Question: Is there a way to customize a favorite or bookmark icon for Android?
I know for Apple it's '<link rel="apple-touch-icon" href="favIcon.jpg">' or a regular website it's '<link rel="icon" type="image/png" href="favIcon.jpg">'
but for Android I'm still left with this image on the springboard
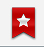
Answer: For Android to pick up the icon you need a precomposed icon
'''
<link rel="apple-touch-icon-precomposed" href="/apple-touch-icon-precomposed.png"/>
'''
For more details see these links:
1. Android Bookmark icons
2. Configuring Android Web Applications